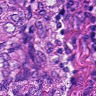
Metastatic tissue present: yes